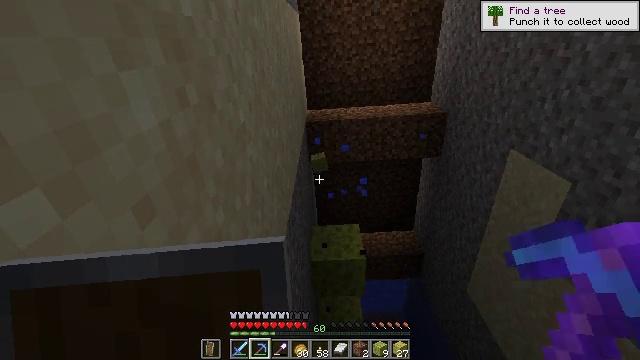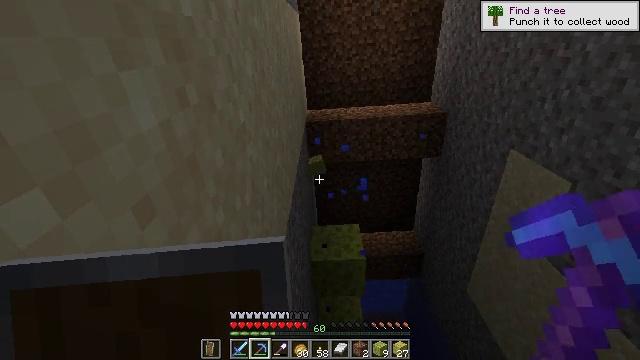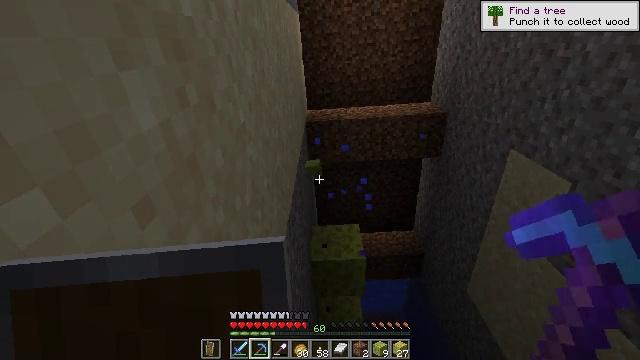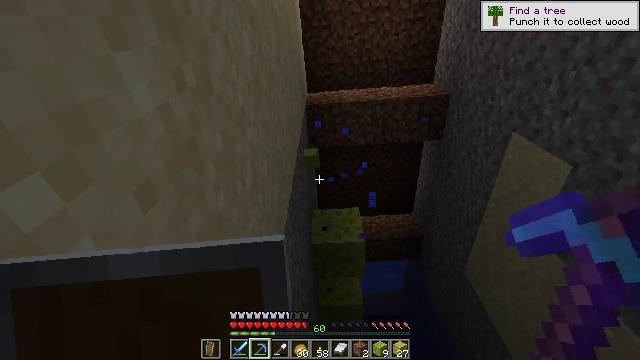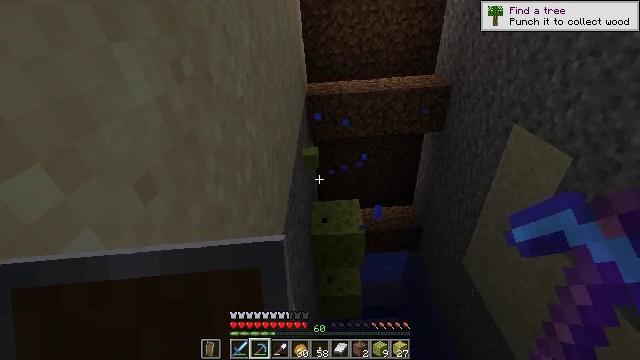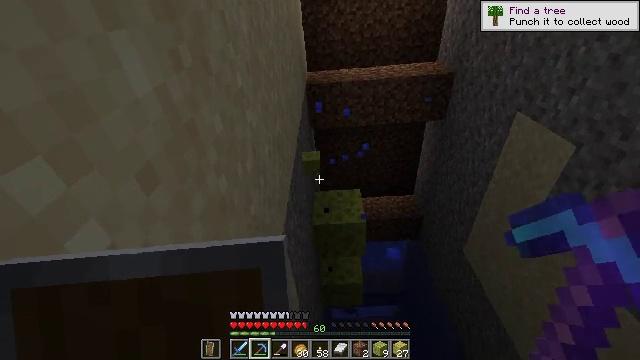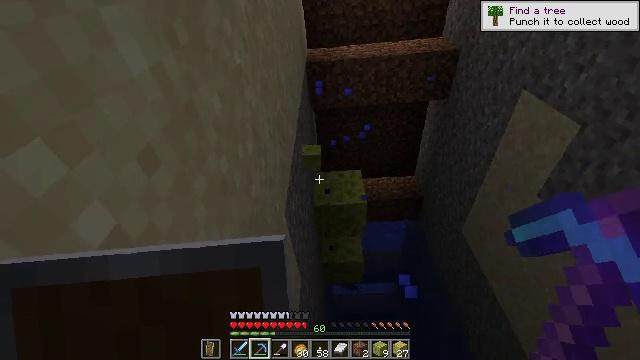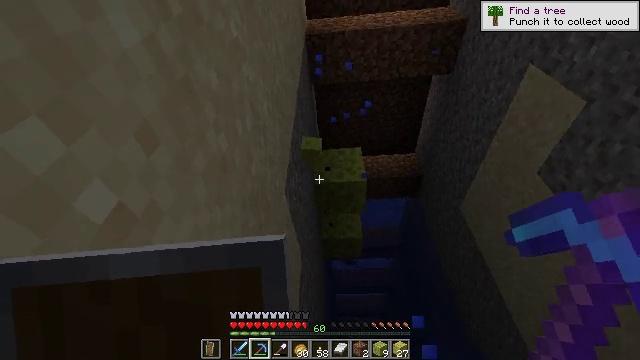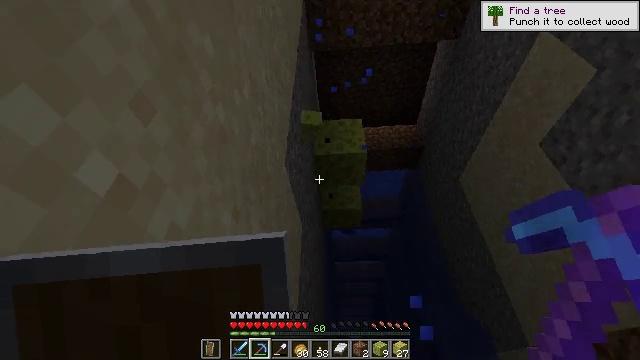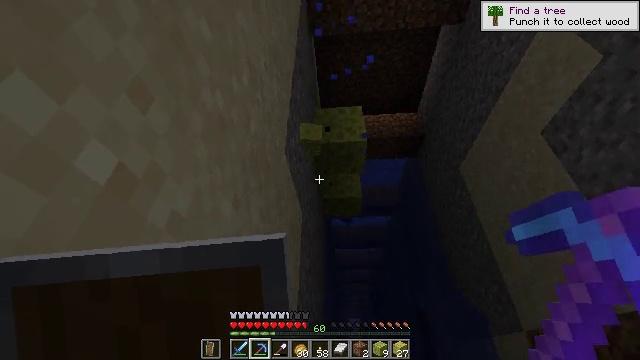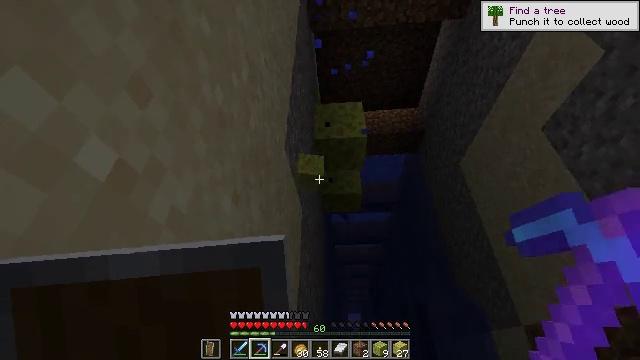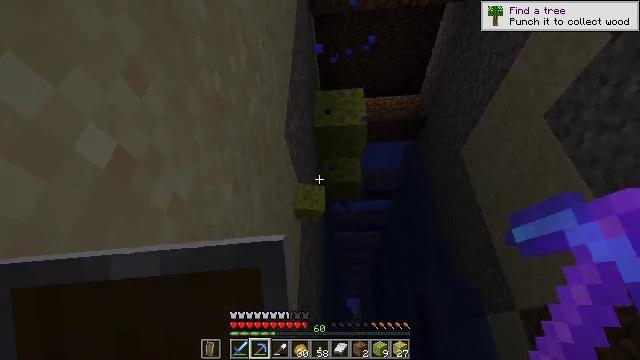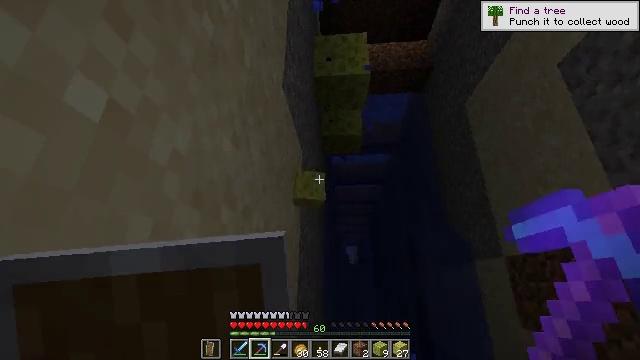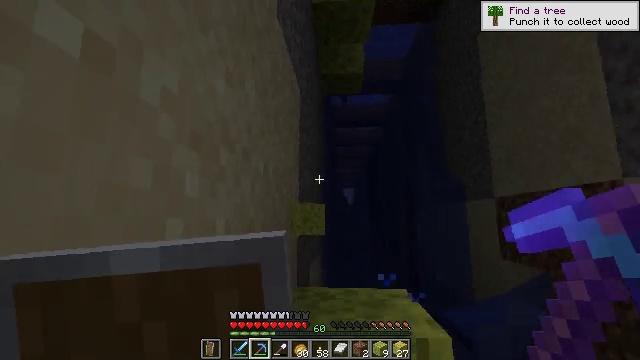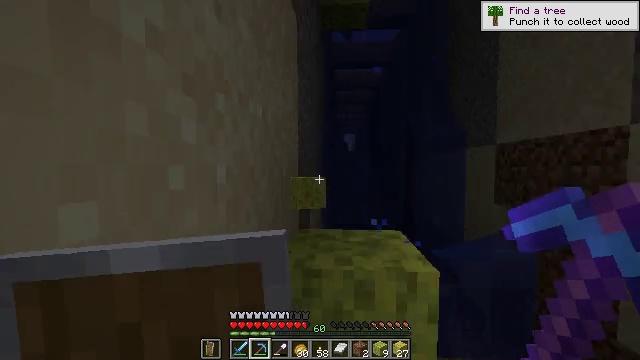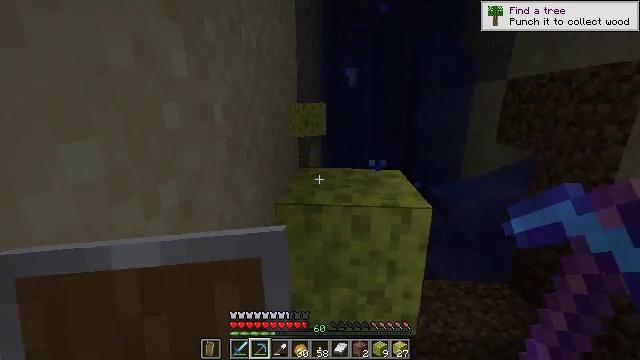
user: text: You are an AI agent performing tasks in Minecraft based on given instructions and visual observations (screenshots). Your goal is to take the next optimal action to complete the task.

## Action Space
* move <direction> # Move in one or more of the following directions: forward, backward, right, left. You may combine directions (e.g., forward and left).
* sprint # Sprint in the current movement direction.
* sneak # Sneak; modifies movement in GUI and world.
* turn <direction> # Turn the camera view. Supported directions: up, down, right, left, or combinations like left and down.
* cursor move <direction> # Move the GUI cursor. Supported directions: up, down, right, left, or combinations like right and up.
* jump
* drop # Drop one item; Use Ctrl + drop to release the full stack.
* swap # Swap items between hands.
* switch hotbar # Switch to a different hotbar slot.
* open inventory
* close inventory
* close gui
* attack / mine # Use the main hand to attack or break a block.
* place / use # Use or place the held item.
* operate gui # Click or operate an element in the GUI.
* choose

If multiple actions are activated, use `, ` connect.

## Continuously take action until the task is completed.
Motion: motion action
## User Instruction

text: Break the wet sponge block.
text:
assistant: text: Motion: no_op
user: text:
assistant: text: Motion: no_op
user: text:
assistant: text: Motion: turn down
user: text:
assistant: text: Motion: turn down
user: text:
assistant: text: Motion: turn down
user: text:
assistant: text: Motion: turn down
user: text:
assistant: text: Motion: turn down
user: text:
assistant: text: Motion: turn down
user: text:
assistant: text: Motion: turn down
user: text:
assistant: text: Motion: no_op
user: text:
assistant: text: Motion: turn down
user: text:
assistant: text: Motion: turn down
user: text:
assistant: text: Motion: turn down
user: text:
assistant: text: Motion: turn down
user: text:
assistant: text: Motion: turn down
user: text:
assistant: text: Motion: turn down
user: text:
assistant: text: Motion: turn down
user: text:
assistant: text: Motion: turn down
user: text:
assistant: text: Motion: turn down
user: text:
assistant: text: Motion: turn down
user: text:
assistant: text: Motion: no_op
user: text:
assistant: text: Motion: turn down
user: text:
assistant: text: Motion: move forward, turn down
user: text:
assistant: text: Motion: move forward
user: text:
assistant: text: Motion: move forward, jump
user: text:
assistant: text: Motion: move forward, jump
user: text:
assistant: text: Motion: move forward, jump
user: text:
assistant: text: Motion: move forward, jump
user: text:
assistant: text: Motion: move forward, jump
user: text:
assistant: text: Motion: move forward, jump